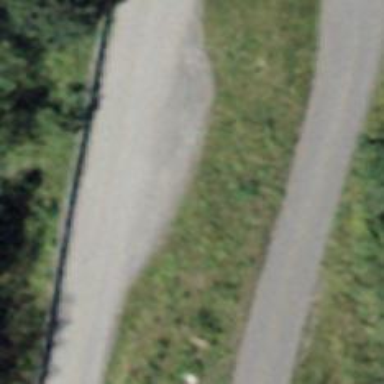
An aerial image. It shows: Passing place on the road.